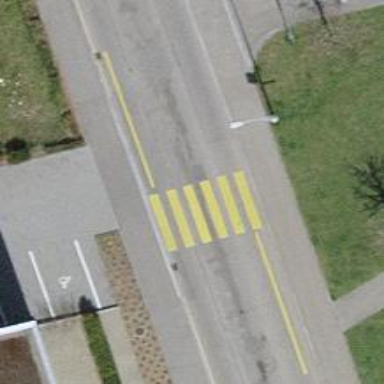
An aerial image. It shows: Uncontrolled zebra crossing with notable zebra markings.